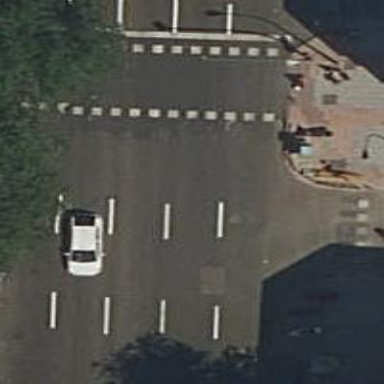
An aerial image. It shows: Road with traffic signals.